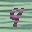
Label: 4